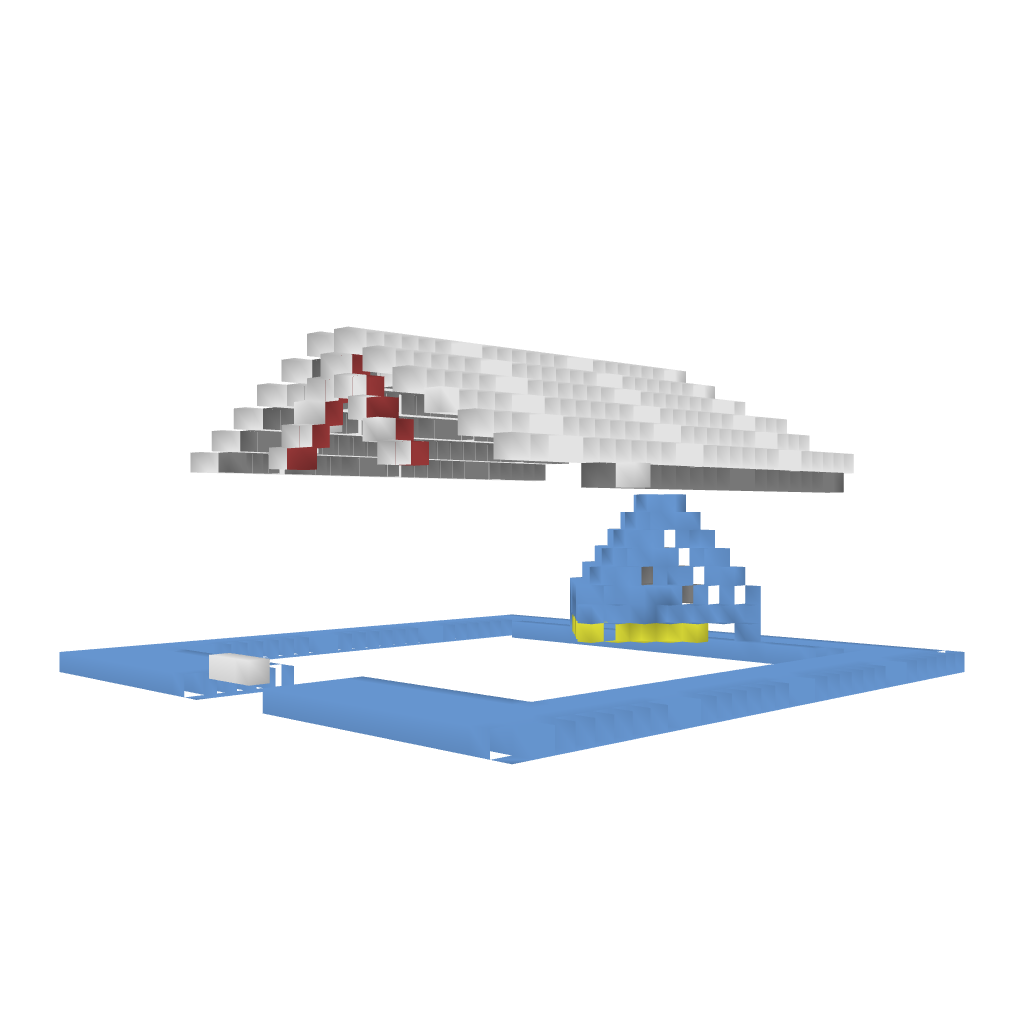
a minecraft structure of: Standard Temple of quartz bad low quality